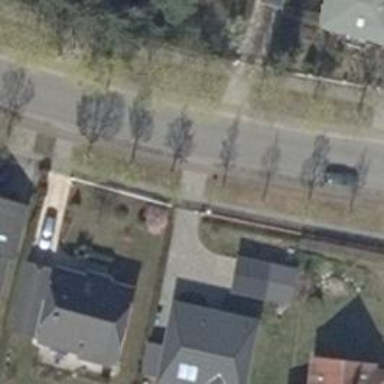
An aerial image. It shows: Cycleway.